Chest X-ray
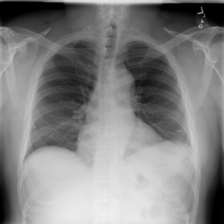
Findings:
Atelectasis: positive
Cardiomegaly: negative
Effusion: negative
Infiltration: negative
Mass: negative
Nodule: negative
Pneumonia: negative
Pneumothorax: negative
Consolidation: negative
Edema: negative
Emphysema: negative
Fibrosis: negative
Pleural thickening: negative
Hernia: negative